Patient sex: M
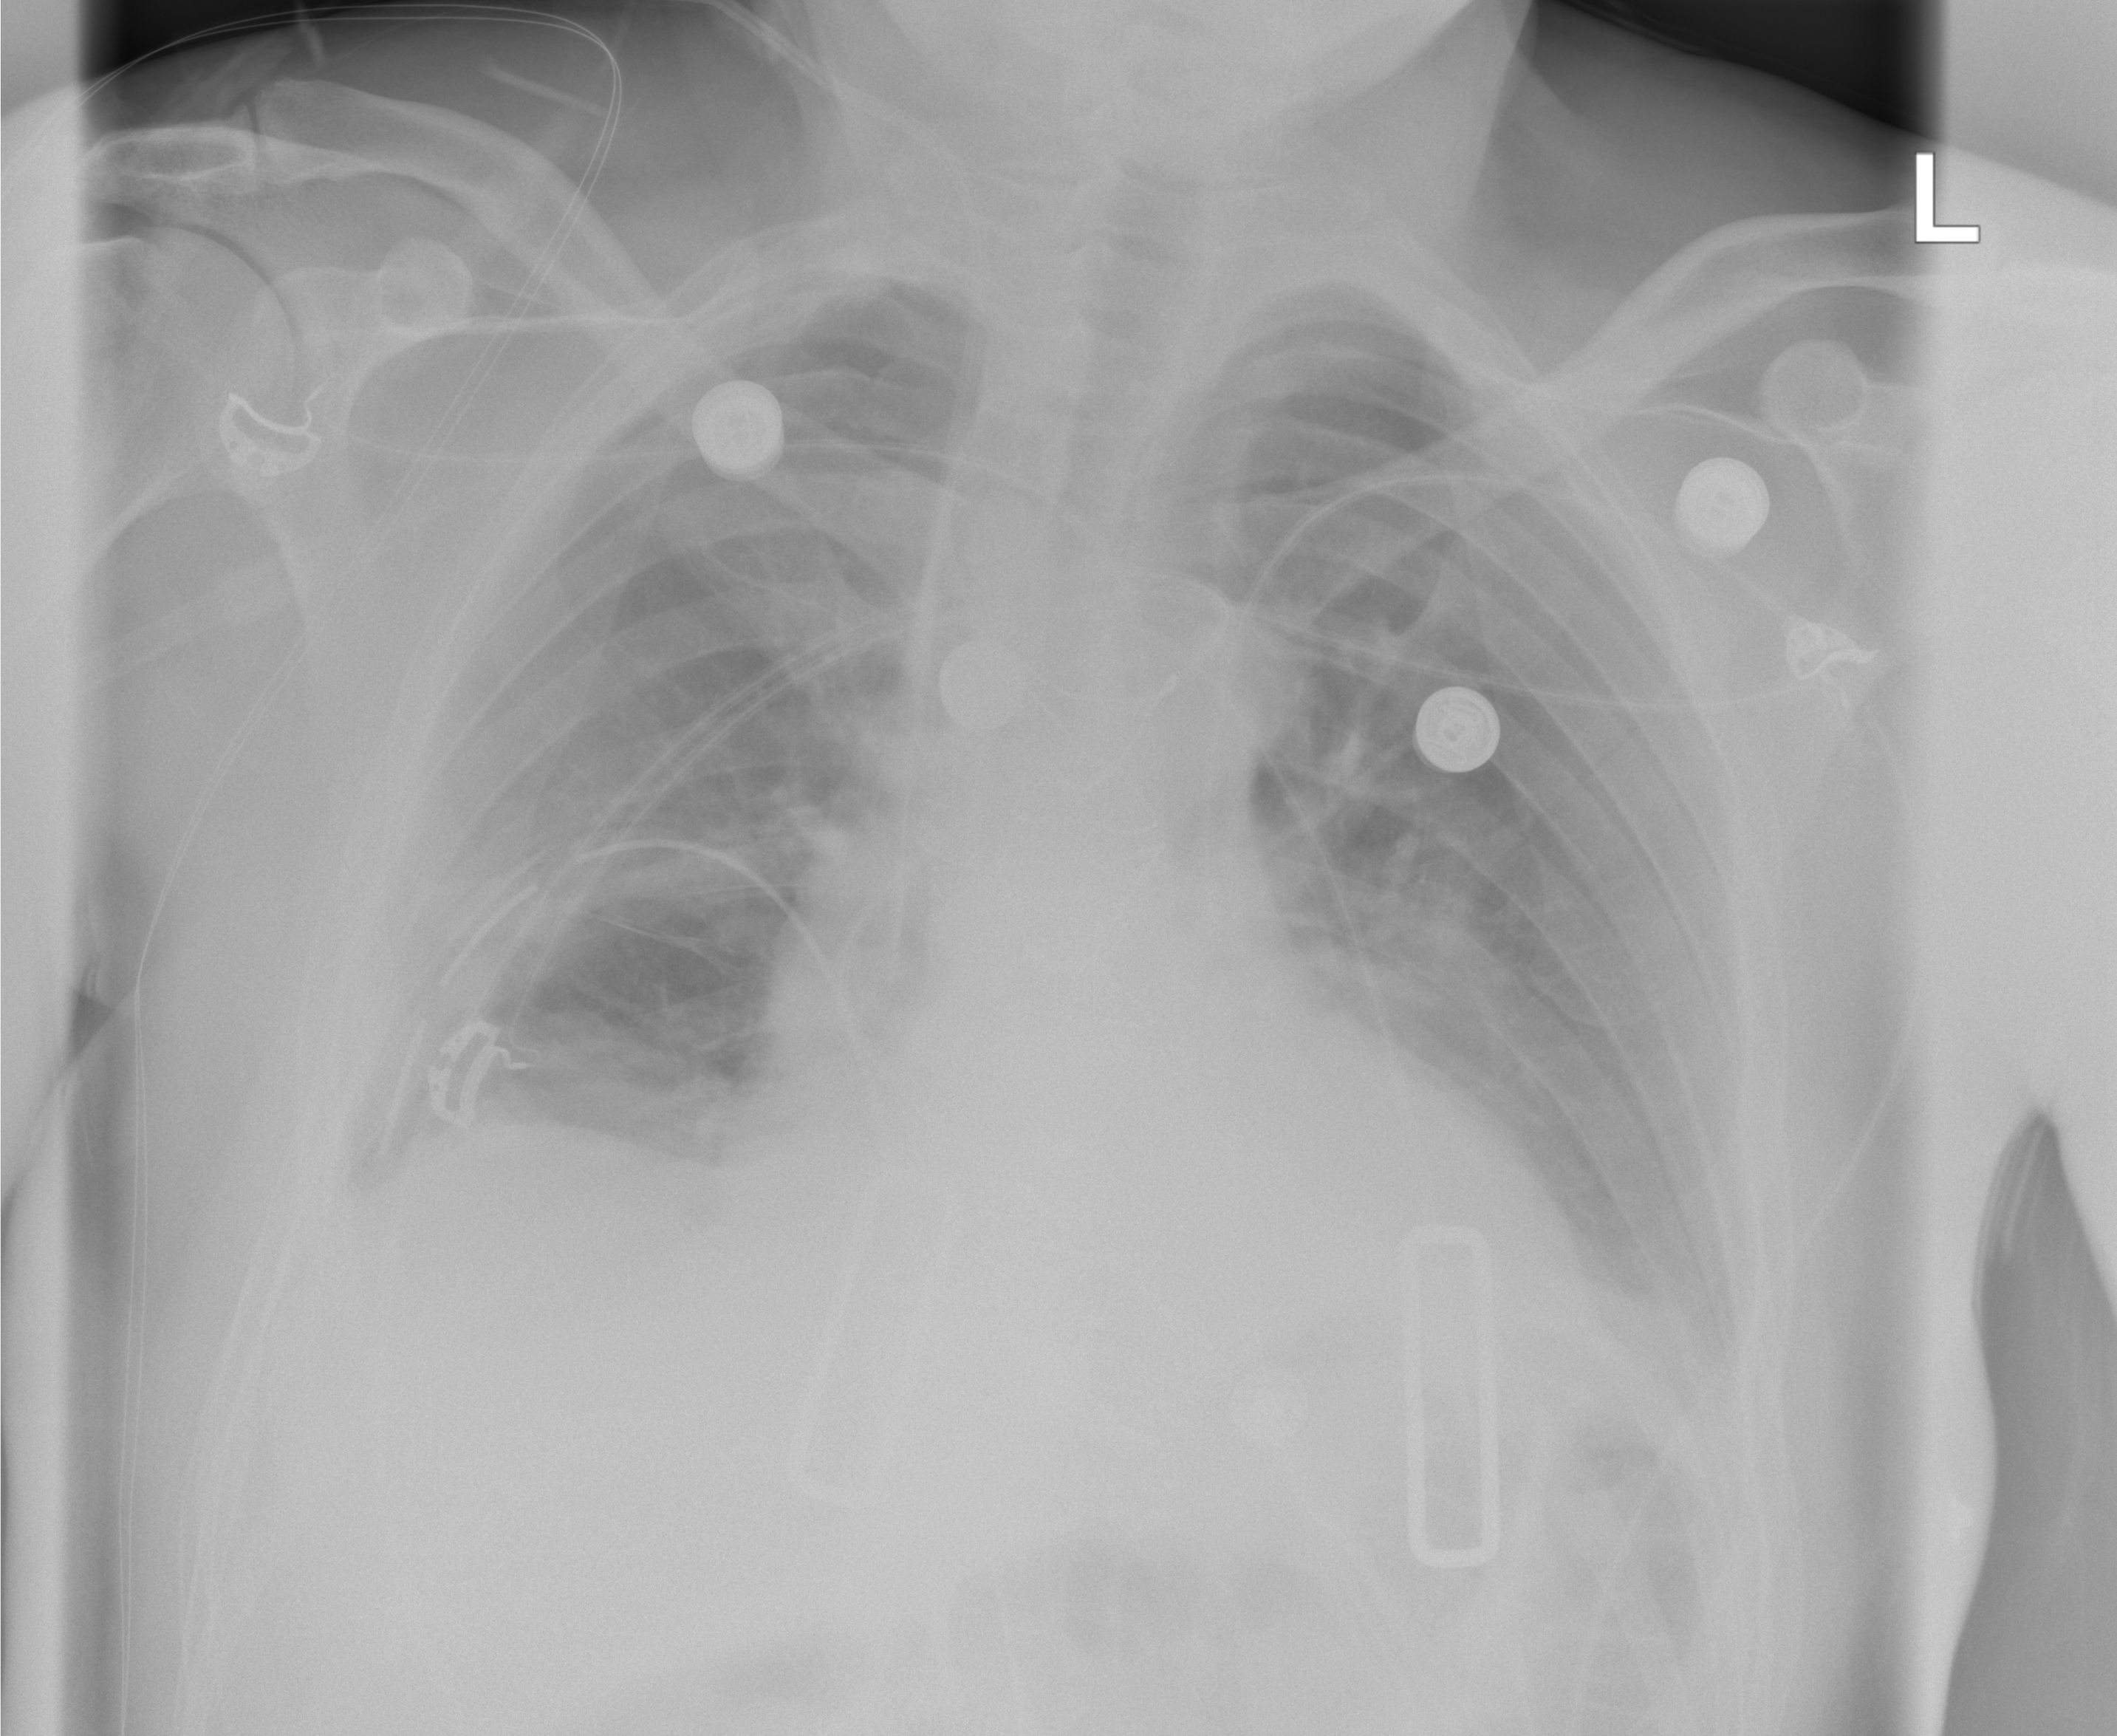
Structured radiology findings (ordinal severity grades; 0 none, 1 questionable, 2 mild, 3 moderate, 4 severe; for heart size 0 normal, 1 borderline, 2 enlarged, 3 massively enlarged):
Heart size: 2
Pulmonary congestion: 2
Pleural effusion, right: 2
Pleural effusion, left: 2
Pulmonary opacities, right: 0
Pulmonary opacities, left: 0
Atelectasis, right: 2
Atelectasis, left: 2